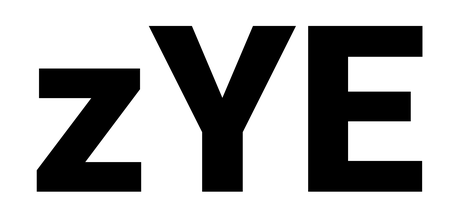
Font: Roboto_Black